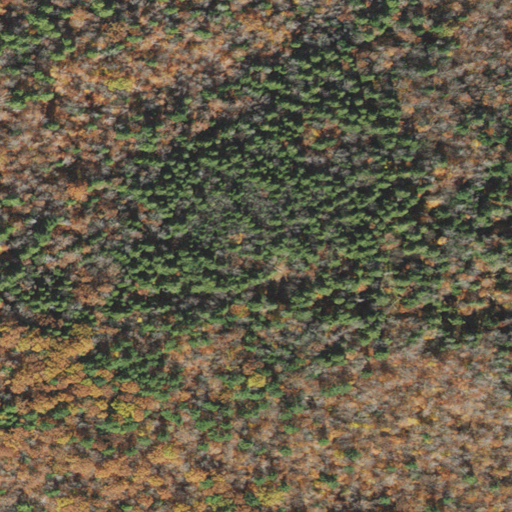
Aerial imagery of mountain in Massachusetts named Lair Mountain containing mixed forest, deciduous forest, and evergreen forest